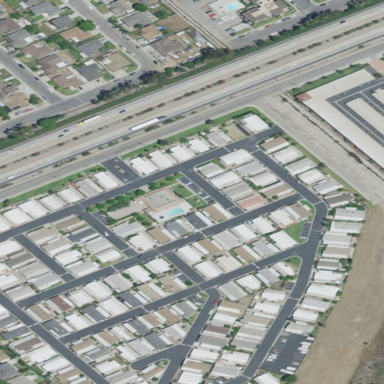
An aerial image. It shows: Residential area known as trailer park.